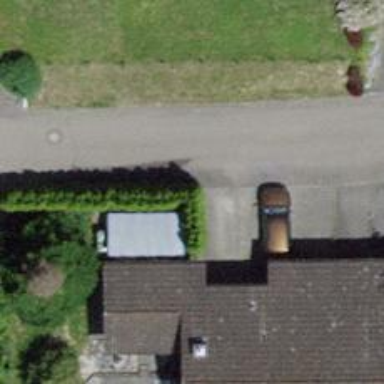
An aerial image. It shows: Hedge acting as barrier.